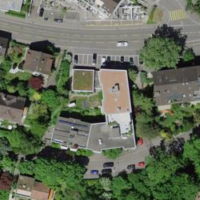
EUNIS habitat code: 54
Species observed at this site:
Allium ursinum
Fringilla coelebs
Cyanistes caeruleus
Turdus merula
Columba palumbus